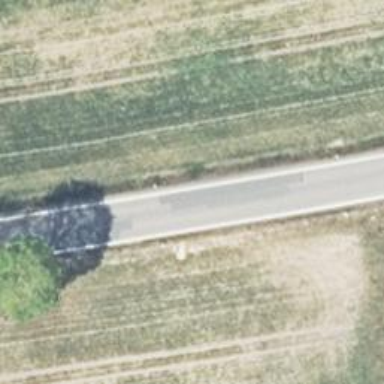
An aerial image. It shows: Secondary road with asphalt surface.